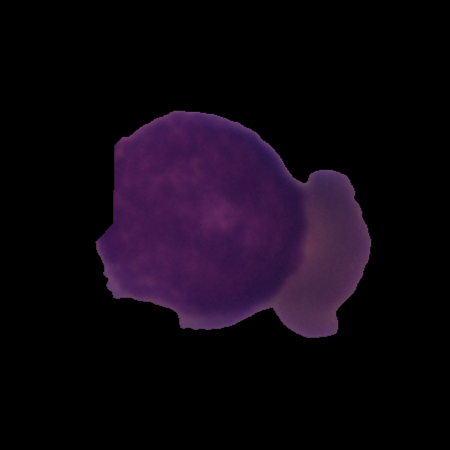
Label: cancer